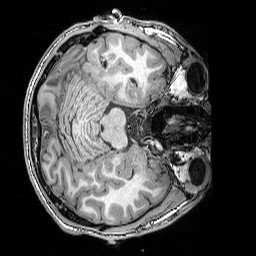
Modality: T1w
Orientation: axial
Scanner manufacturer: siemens
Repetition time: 2.25 s
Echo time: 0.00418 s